Question: I am trying to align two different '<p>' elements on the same line. I got it to work but it completely messed up my logo.
The two '<p>' elements are the "TEST"s you see on either side of the logo.
The code for the alignment is this :
'''
<div id="logo" class="container">
<div align="center">
<img src="images/Logo.png" align="middle" alt="logo" height="105" width"105">
</div>
<div align="center">
<p style="color:white;" id="countr">test</p>
<p style="color:white;" id="countl">test</p>
</div>
<h1 style="left:50px;"><span class="icon icon-size"></span><a href="#">Clubbed<span> In</span></a></h1>
<div align="center">
<h2 class="motto" style="color : white">Connect. Communicate. Lead.</h2>
</div>
'''
'''
#countr{display:inline-block;float:right;}
#countl{display:inline-block;left:35px;float:left;}
'''

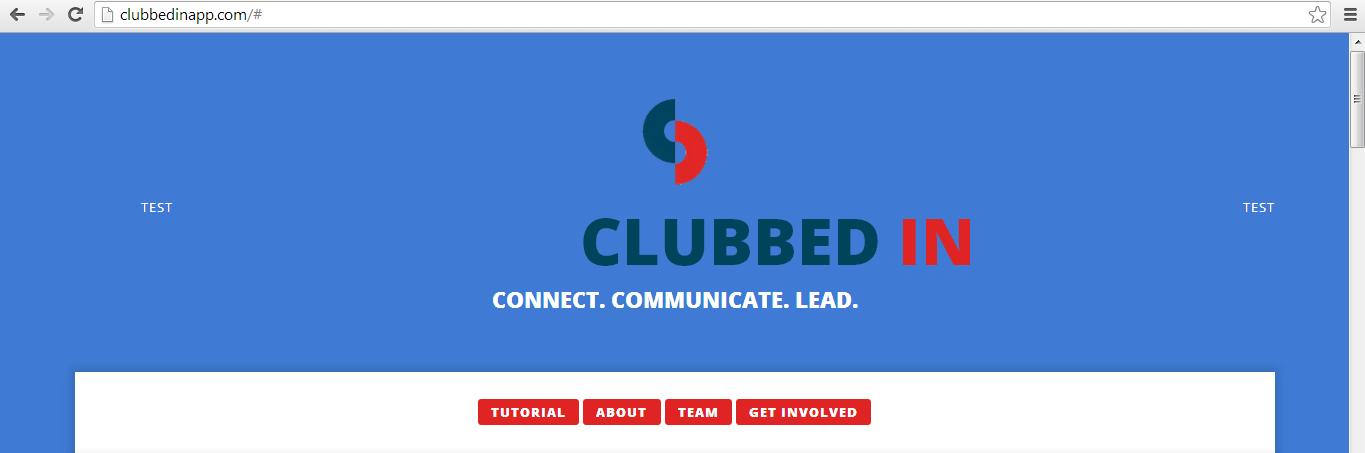
Answer: <URL>
'''
<div>
<p style="color:black;float:left;" id="countr">test</p>
<p style="color:black;float:right;" id="countl">test</p>
</div>
<h1 align="center" style="margin:0 auto;clear:both;"><span class="icon icon-size"></span><a href="#">Clubbed<span> In</span></a></h1>
<div align="center">
<h2 class="motto" style="color : black">Connect. Communicate. Lead.</h2>
</div>
'''